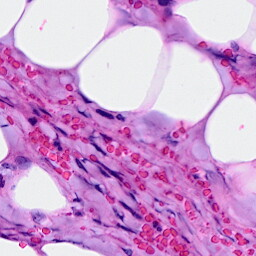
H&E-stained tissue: Breast